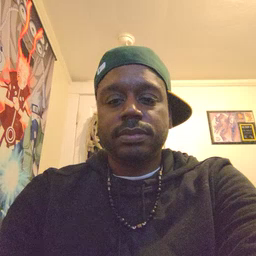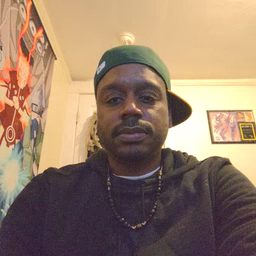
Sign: tiger